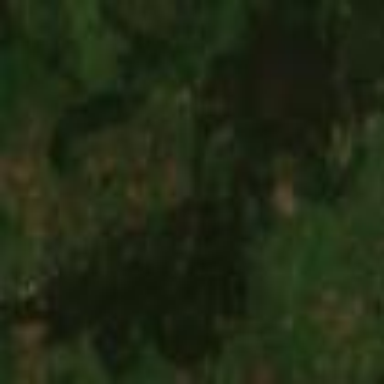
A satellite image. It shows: Serene woodland landscape.